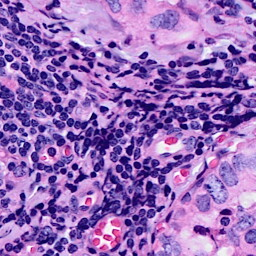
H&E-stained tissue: Breast